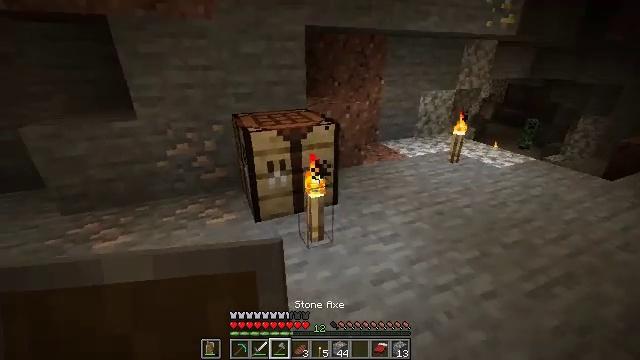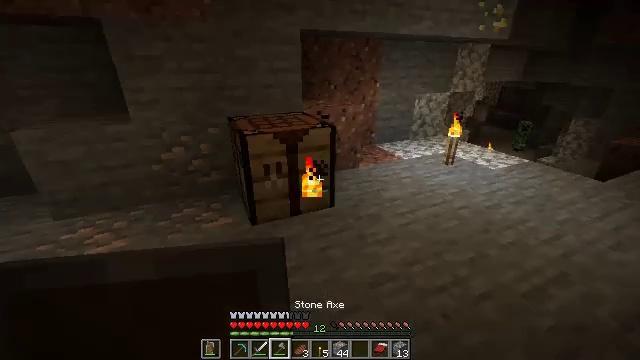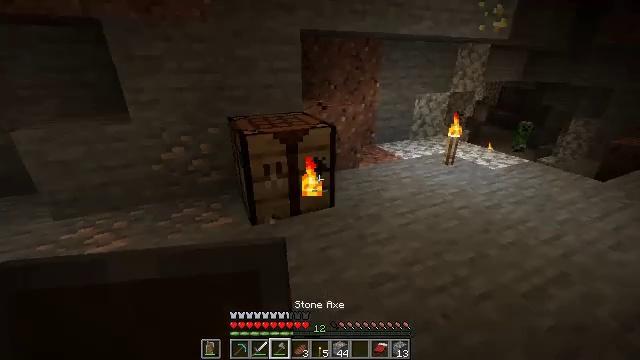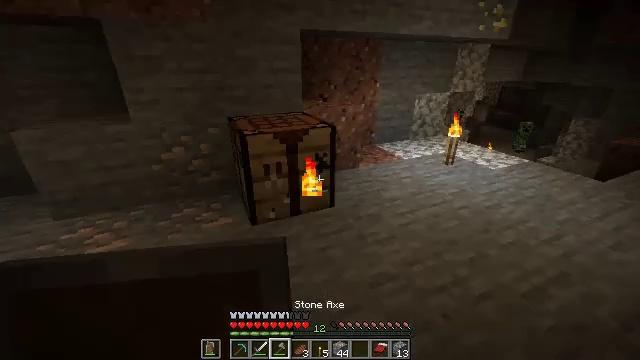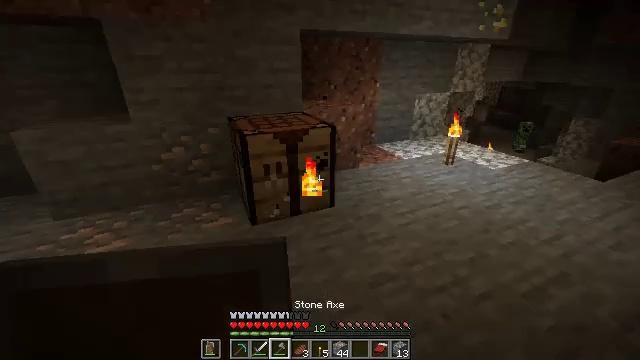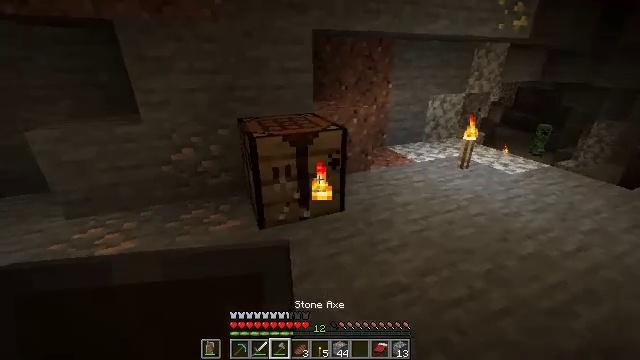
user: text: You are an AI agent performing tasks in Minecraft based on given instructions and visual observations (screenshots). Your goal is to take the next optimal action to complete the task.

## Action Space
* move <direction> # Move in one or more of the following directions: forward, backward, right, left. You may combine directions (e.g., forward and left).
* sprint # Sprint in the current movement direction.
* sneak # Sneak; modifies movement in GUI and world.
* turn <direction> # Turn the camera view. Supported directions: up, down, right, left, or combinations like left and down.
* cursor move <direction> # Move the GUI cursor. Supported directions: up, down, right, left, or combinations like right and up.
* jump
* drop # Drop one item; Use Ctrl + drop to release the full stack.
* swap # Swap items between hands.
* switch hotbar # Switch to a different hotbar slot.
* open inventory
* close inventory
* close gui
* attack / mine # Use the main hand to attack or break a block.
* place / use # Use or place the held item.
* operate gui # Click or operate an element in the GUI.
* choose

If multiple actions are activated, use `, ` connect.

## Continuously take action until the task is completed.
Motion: motion action
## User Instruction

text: Remove the torch from its spot.
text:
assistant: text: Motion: attack / mine
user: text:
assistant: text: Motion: attack / mine
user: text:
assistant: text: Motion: attack / mine
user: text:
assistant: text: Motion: attack / mine
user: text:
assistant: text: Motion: move forward, turn left, attack / mine
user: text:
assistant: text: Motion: attack / mine